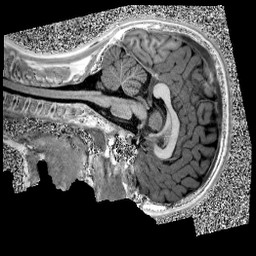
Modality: UNIT1
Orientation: sagittal
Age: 11
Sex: male
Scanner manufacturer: siemens
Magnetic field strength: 3 T
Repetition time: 4 s
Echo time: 0.00303 s